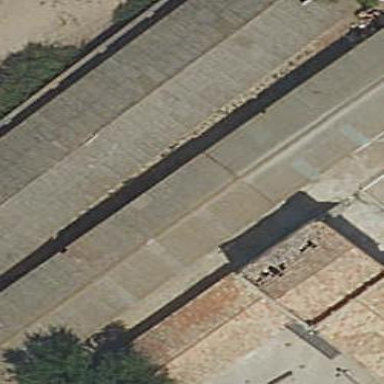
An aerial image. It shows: View of roof of building.